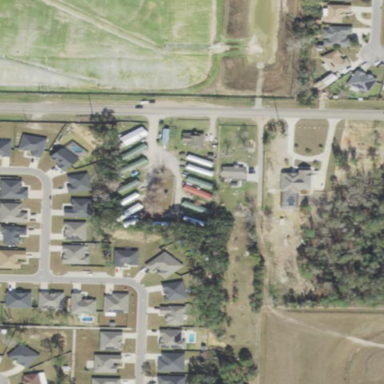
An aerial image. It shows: Residential area designated as trailer park.